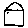
Label: house